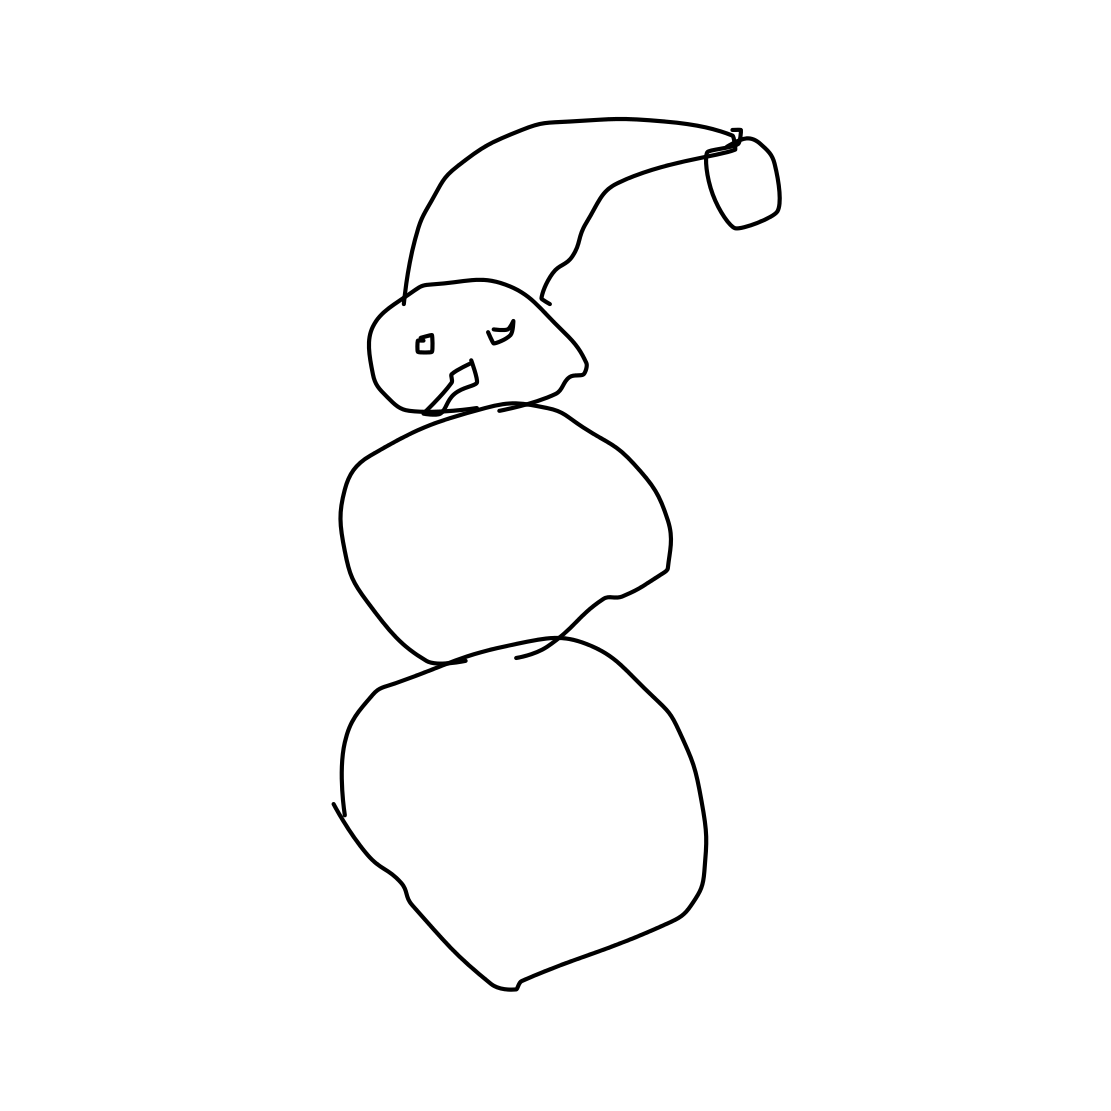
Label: snowman